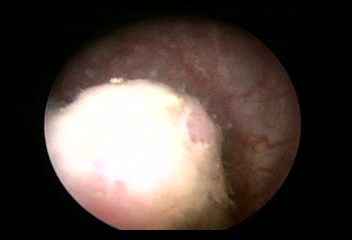
Modality: WLC
Class: Malignant
Subclass: LowGradePapillary
Lesion: L1
Stage: Ta
Morphology: Papillary
Bladder cancer association: Yes
Annotated structures: Tumor